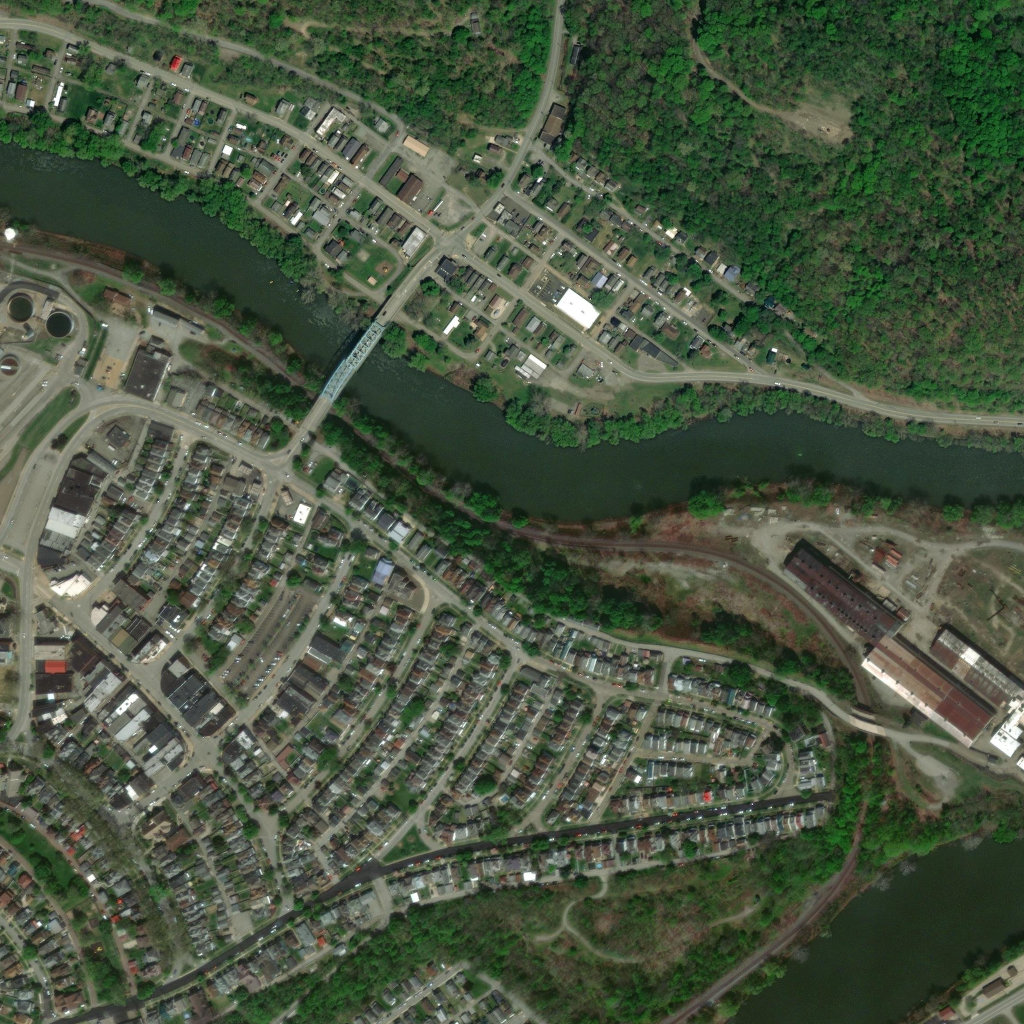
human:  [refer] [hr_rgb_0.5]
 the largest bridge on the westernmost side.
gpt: <box>[[29, 28, 39, 41, 0]]</box>